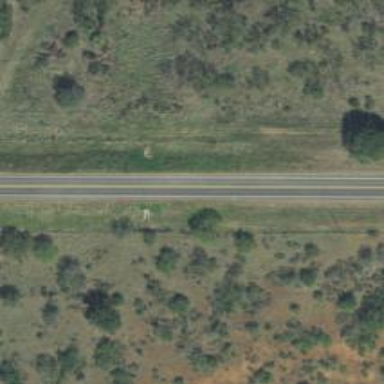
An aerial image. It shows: Primary highway.